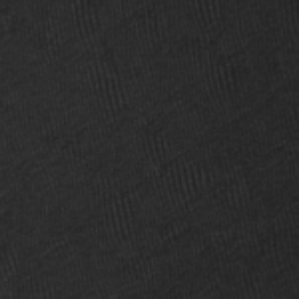
Label: frost